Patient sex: M
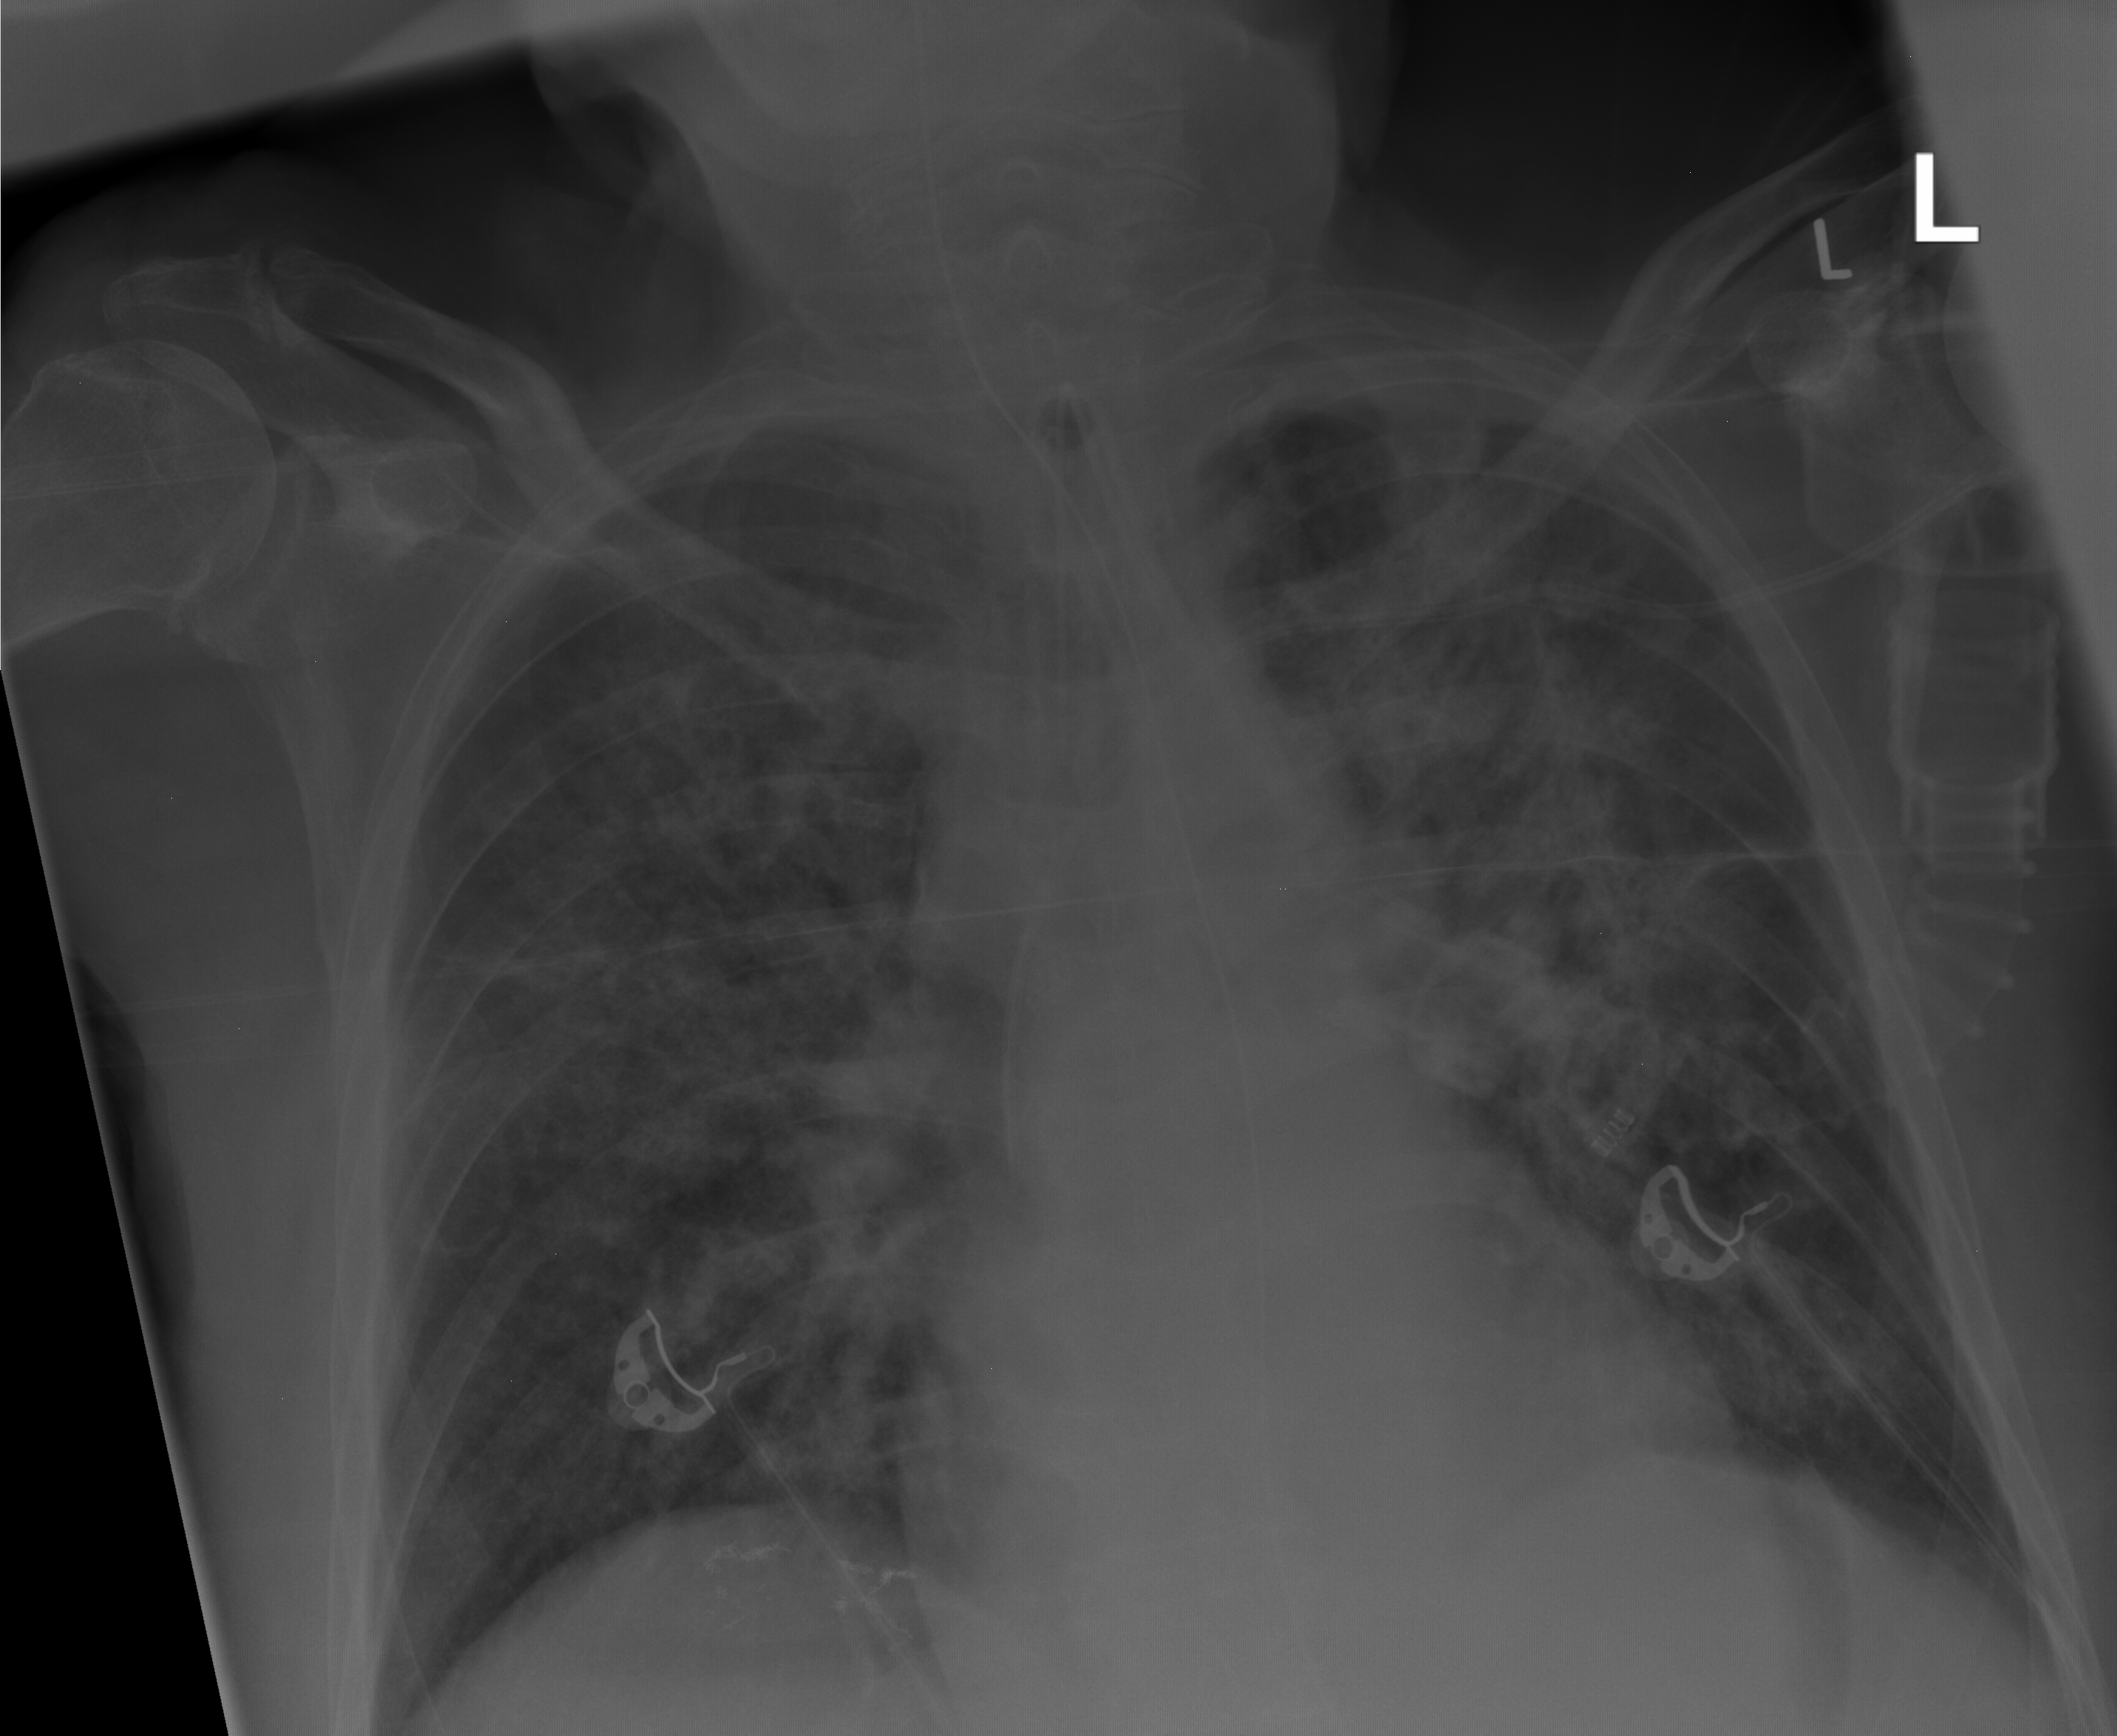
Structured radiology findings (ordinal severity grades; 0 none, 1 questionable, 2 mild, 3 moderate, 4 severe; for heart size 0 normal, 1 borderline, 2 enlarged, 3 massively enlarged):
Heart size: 1
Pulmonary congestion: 0
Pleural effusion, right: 1
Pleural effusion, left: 0
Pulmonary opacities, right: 4
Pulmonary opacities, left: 4
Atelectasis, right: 3
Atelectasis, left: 3